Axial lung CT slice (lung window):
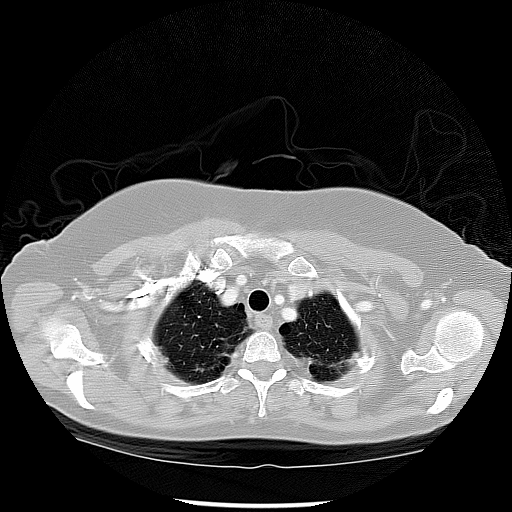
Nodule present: no